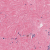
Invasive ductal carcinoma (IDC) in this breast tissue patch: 0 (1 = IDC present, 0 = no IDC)